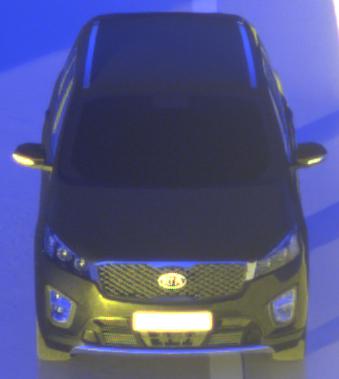
Make: KIA
Model: Sorento 2.2 CRDi
Detailed model: Sorento (UM)
Model produced from: 2015/03
Model produced until: 2017/10
Doors: 5
Color: black
Road condition: wet road
Daytime: sunrise or sunset
Contrast: high contrast